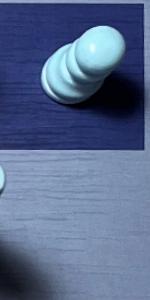
Label: Empty